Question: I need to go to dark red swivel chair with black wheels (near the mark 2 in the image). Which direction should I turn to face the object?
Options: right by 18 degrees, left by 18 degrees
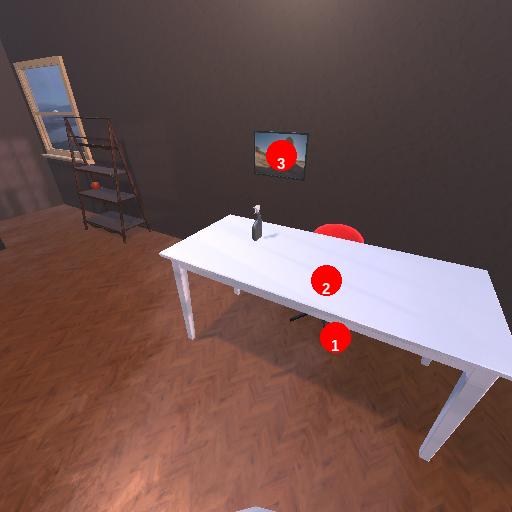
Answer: right by 18 degrees